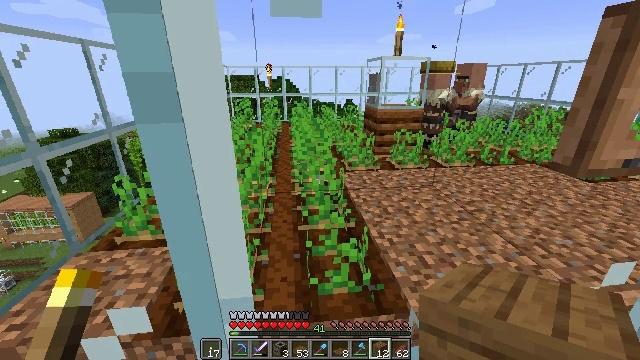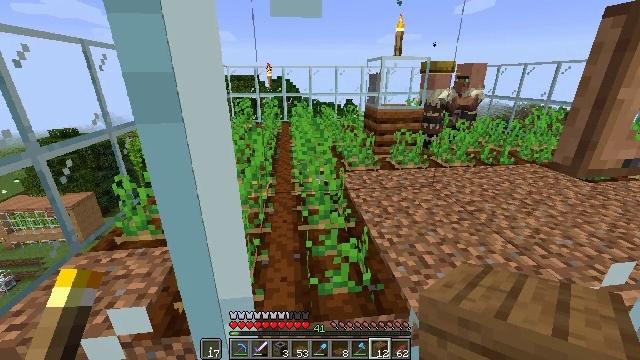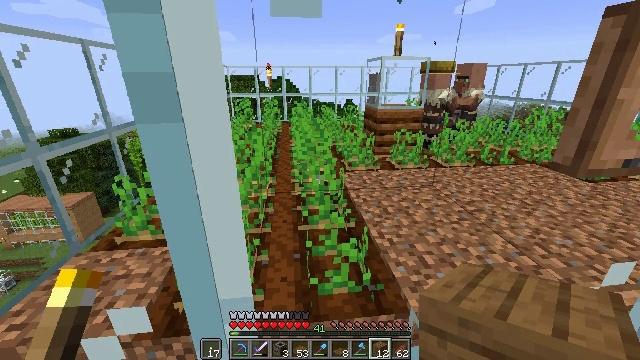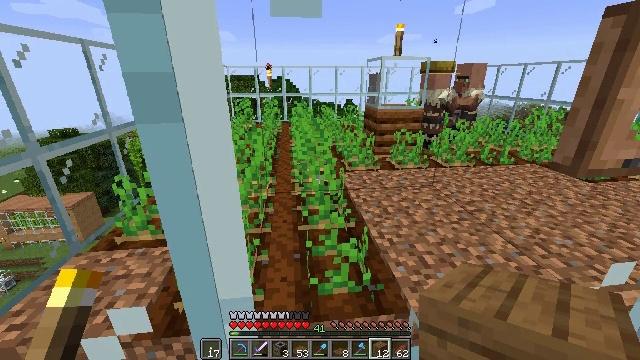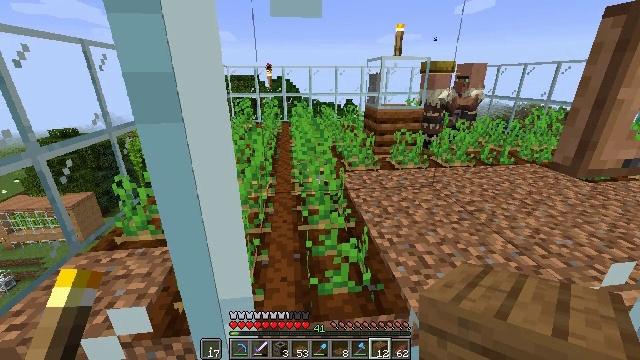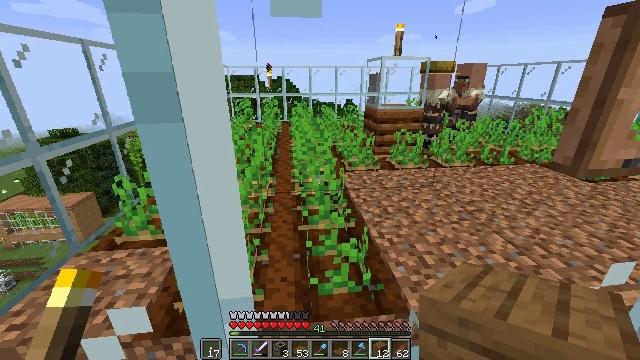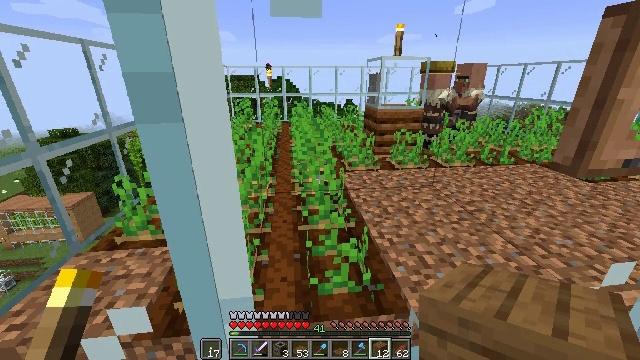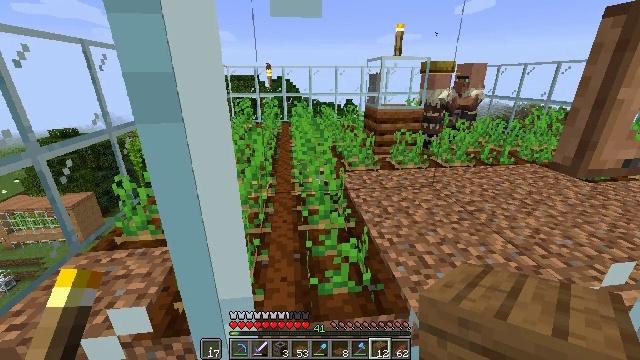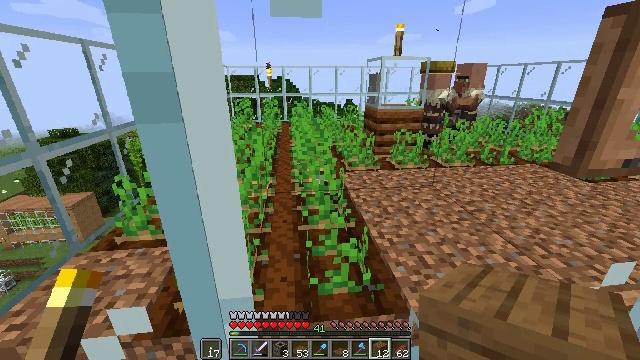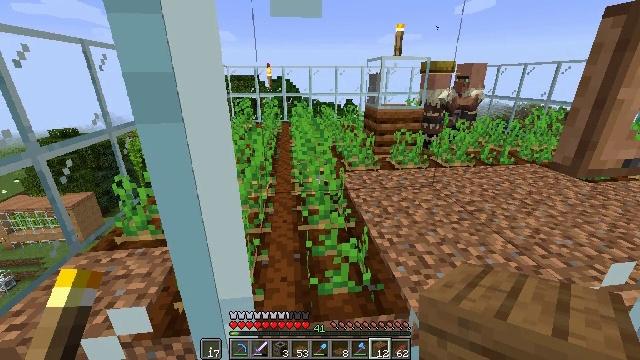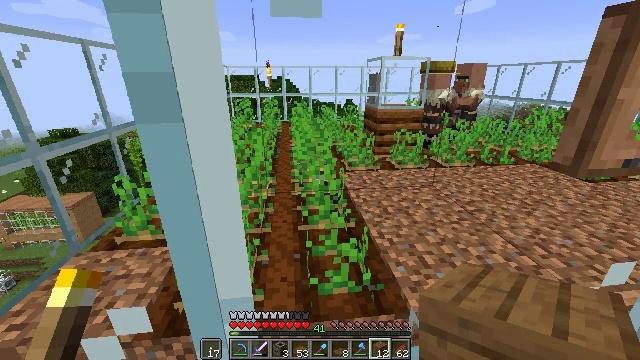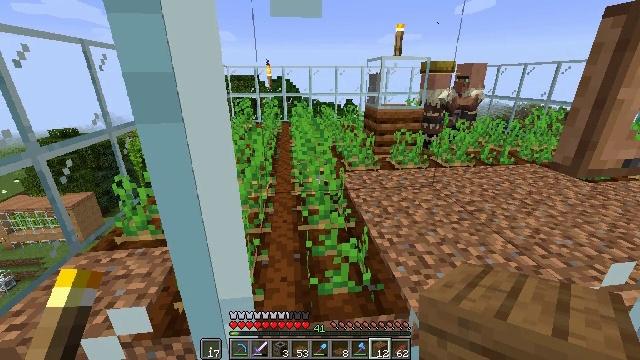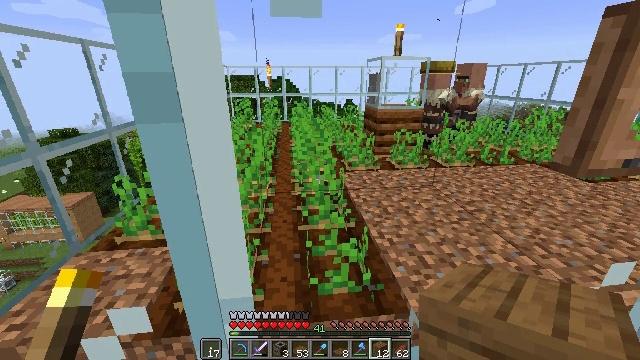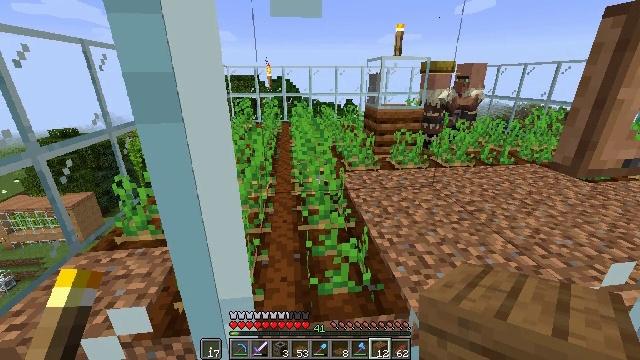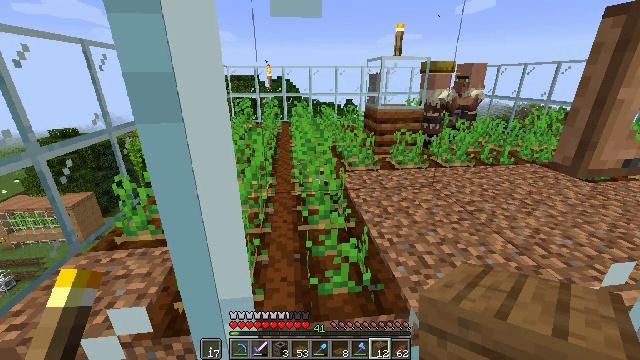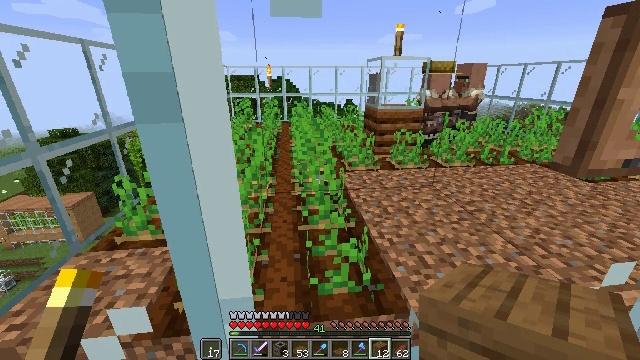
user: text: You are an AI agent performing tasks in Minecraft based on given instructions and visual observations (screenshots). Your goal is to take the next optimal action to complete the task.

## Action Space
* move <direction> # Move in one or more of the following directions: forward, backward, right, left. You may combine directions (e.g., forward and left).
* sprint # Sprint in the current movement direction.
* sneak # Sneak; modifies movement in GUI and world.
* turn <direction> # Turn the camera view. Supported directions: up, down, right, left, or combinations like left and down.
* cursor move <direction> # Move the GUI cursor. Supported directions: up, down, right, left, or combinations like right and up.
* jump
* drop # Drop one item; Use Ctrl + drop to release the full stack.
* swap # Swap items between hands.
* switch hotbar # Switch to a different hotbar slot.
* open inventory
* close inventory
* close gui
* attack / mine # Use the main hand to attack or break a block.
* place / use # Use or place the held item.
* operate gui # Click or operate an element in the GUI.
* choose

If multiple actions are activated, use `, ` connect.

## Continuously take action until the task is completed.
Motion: motion action
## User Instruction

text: Put iron ingots in the crafting grid to craft a minecart.
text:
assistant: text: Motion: no_op
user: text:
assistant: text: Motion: no_op
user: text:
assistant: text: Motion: no_op
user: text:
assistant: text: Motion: no_op
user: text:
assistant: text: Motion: no_op
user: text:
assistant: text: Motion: no_op
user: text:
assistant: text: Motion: no_op
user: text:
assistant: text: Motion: no_op
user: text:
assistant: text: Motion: no_op
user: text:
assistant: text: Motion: no_op
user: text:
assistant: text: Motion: no_op
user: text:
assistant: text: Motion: no_op
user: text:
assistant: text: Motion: no_op
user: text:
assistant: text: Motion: no_op
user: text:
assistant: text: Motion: no_op
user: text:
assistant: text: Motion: no_op
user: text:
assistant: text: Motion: no_op
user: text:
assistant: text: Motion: no_op
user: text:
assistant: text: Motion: no_op
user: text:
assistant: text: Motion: no_op
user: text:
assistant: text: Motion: no_op
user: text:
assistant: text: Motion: no_op
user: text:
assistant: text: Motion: no_op
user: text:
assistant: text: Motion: no_op
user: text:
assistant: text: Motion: no_op
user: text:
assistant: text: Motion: no_op
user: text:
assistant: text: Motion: no_op
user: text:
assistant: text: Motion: no_op
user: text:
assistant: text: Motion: no_op
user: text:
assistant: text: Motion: no_op